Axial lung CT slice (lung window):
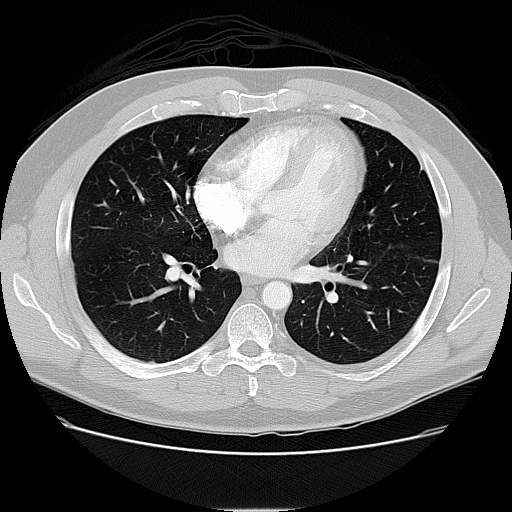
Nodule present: no